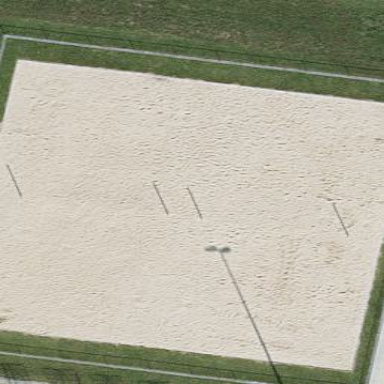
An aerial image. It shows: Volleyball pitch for leisure and sports.